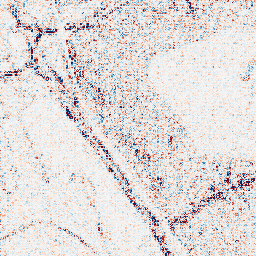
Category: wavelet
Decomposition family: wavelet_biorthogonal
Decomposition parameters: wavelet: bior3.5
level: 1
Upsampling method: sinc_hamming
Upsampling parameters: scale: 4
kernel_size: 8
Upsampling scale: 4